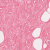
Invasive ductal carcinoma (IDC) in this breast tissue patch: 0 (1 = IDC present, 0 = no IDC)